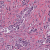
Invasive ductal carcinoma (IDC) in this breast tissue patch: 1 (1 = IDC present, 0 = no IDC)